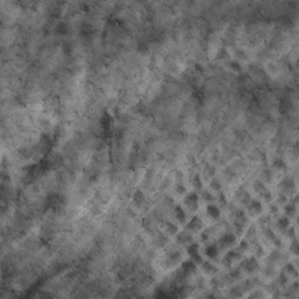
Label: non_frost